Question: I created a brand new C# Web Application from the templates and immediately updated all its NuGet packages.
During the update process it required a restart, and afterwards, it keeps on showing this message:
> One or more packages could not be completely uninstalled:
Newtonsoft.Json.6.0.4. Restart Visual Studio to finish uninstall.
But the same message persists after restarting Visual Studio.

The file contains the following line: '<package id="Newtonsoft.Json" version="6.0.4" targetFramework="net452" />'.
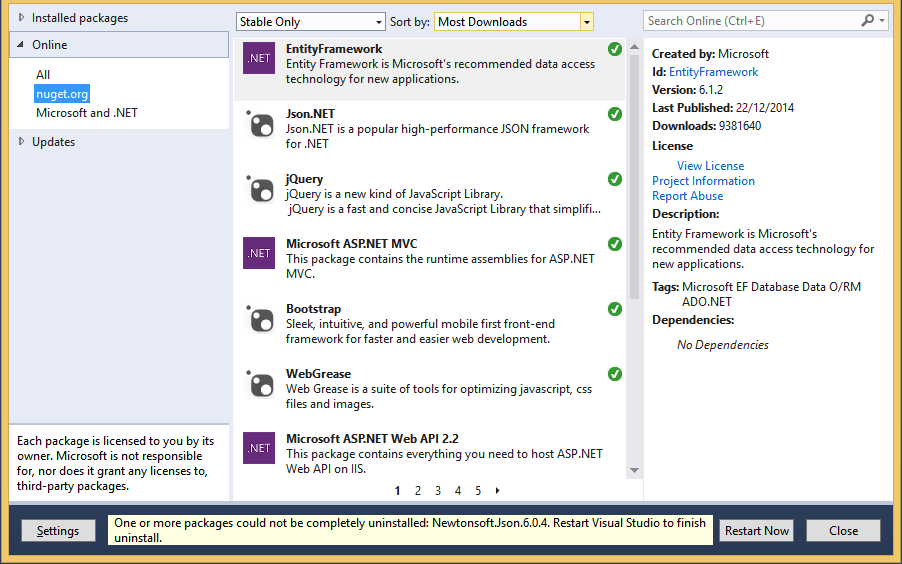
Answer: After trying to update the package manually in the Package Manager Console, I've got an error saying that an existing file is blocking the install. After deleting the appropriate folder from the solution packages and error is gone, and I could update the package right from the Package Manager UI.
Here's my console print:
'''
PM> update-package -reinstall Newtonsoft.Json
Removing 'Newtonsoft.Json 6.0.4' from MyProject.
Successfully removed 'Newtonsoft.Json 6.0.4' from MyProject.
Uninstalling 'Newtonsoft.Json 6.0.4'.
update-package : TF400024: The change on D:\Users\Shimmy\Documents\Visual Studio
2012\Projects\MyProject\MyProject\packages\Newtonsoft.Json.6.0.4\lib\portable-net40+sl5+wp80+win8+wpa81\Newtonsoft.Json.dll cannot be undone because a file already
exists at D:\Users\Shimmy\Documents\Visual Studio
2012\Projects\MyProject\MyProject\packages\Newtonsoft.Json.6.0.4\lib\portable-net40+sl5+wp80+win8+wpa81\Newtonsoft.Json.dll. The file must be deleted from disk for
the undo to succeed.
At line:1 char:1
+ update-package -reinstall Newtonsoft.Json
+ ~~~~~~~~~~~~~~~~~~~~~~~~~~~~~~~~~~~~~~~~~
+ CategoryInfo : NotSpecified: (:) [Update-Package], Exception
+ FullyQualifiedErrorId : NuGetCmdletUnhandledException,NuGet.PowerShell.Commands.UpdatePackageCommand
'Newtonsoft.Json 6.0.4' already installed.
Adding 'Newtonsoft.Json 6.0.4' to MyProject.
Successfully added 'Newtonsoft.Json 6.0.4' to MyProject.
One or more packages could not be completely uninstalled: Newtonsoft.Json.6.0.4. Restart Visual Studio to finish uninstall.
'''